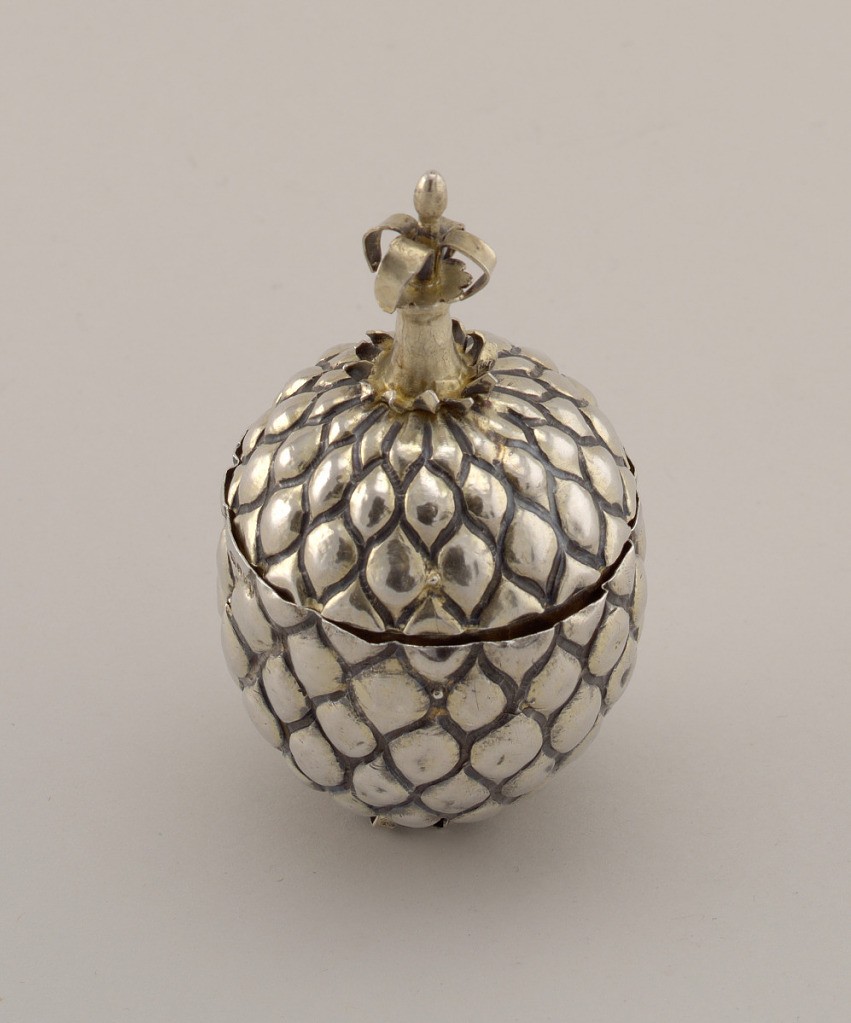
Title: Standing Cup Bowl
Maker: David Bridge, British, active 1886 – 1897
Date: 17th century
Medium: silver
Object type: cup
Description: A) egg-shaped bowl and B) cpver from stemmed cup; all-over repousse pineapple pattern.  Bent spikey forms at base and at top where finial with four spiky leaf-like forms joins cover.